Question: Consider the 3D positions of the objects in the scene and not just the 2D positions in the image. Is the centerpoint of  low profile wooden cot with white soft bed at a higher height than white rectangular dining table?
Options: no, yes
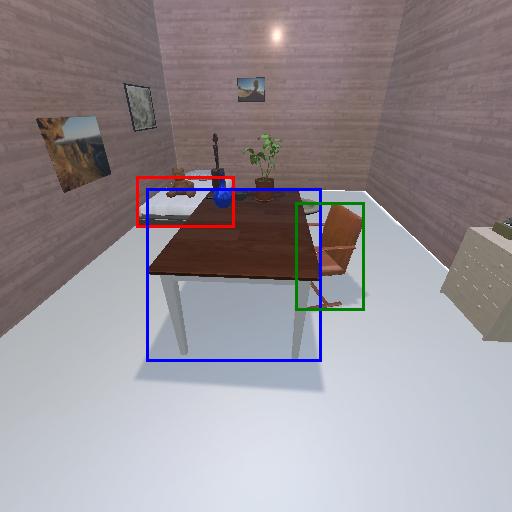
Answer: no